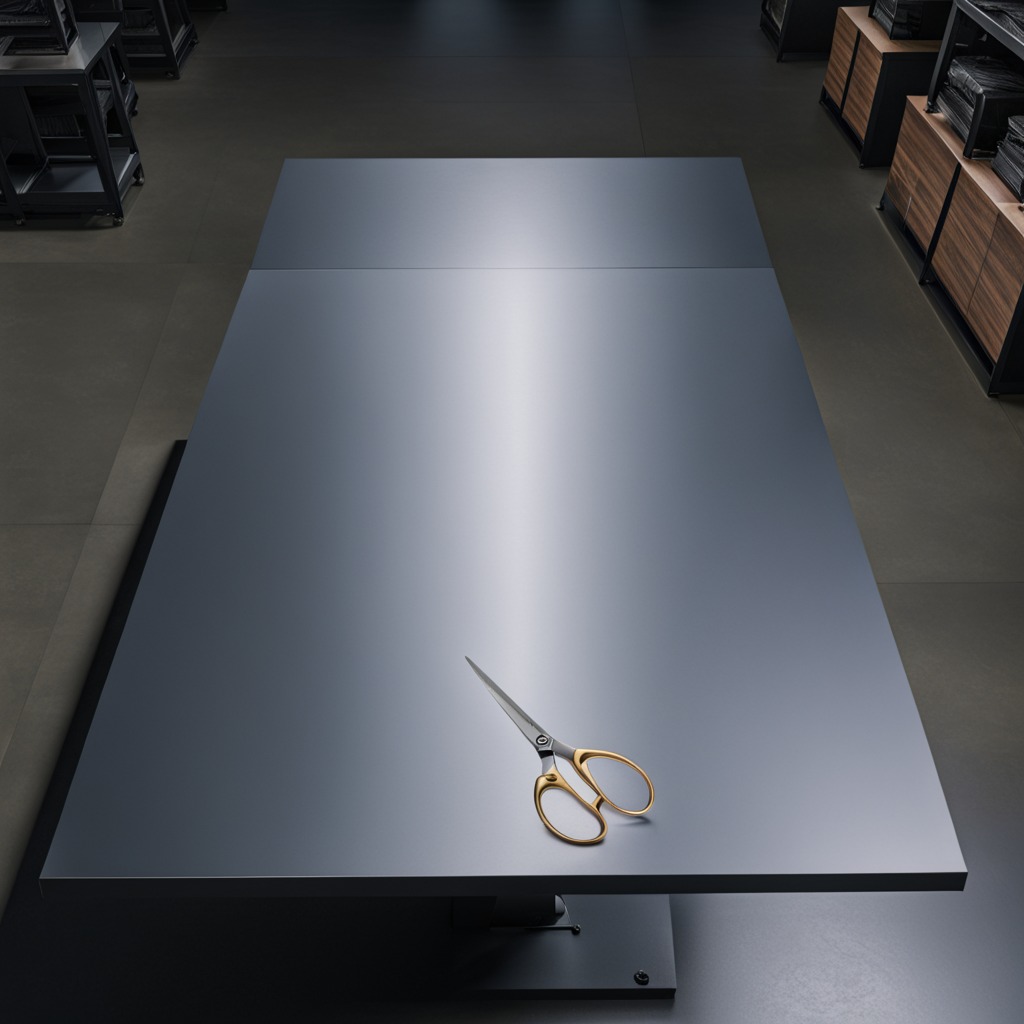
A scissor is lying on the tabletop.